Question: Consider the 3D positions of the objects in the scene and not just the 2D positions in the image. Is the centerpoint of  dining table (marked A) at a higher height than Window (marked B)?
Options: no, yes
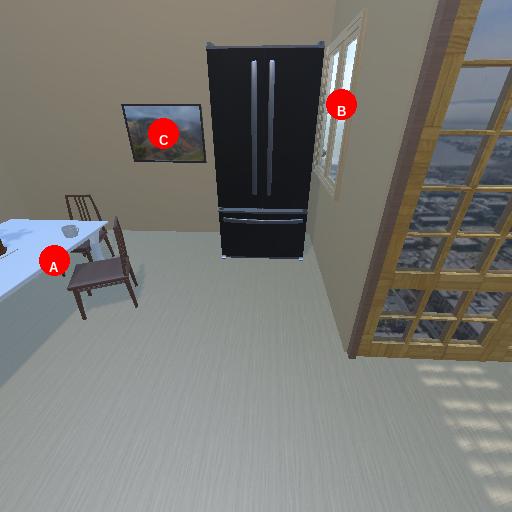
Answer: no